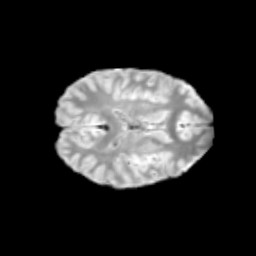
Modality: T2w
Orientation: axial
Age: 11
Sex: male
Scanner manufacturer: siemens
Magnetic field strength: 3 T
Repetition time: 3.8 s
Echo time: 0.07 s